Question: Following this question: <URL>
I've encountered this problem (<URL>:

I want the second table to go below the first one. I can achieve that by spamming a few '<br>'. But there must be a better way of doing this...
Here's my :
'''
.aa table {
border-collapse: collapse;
}
.aa td, .aa th {
border: 1px #ddd solid;
}
.aa table {
margin: 20px 0;
}
.aa td, .aa th {
padding: 10px;
}
@media all and (min-width: 640px) {
.aa table {
float: left;
display: block;
}
.aa table ~ table td,
.aa table ~ table th { border-left: 0; }
.aa table ~ table tr:first-child th:first-child { display: none; }
.aa table ~ table tr:not(:first-child) th { display: none; }
}
'''
'''
<!-- Table 1 -->
<h3>Table 1</h3>
<div class='aa'>
<table>
<tr>
<th></th>
<th scope="col">BMW</th>
</tr>
<tr>
<th scope="row">GPS</th>
<td>12001</td>
</tr>
<tr>
<th scope="row">Bluetooth</th>
<td>7001</td>
</tr>
<tr>
<th scope="row">Sensors</th>
<td>12301</td>
</tr>
</table>
<table>
<tr>
<th></th>
<th scope="col">Audi</th>
</tr>
<tr>
<th scope="row">GPS</th>
<td>10001</td>
</tr>
<tr>
<th scope="row">Bluetooth</th>
<td>8201</td>
</tr>
<tr>
<th scope="row">Sensors</th>
<td>10501</td>
</tr>
</table>
<table>
<tr>
<th></th>
<th scope="col">Mercedes</th>
</tr>
<tr>
<th scope="row">GPS</th>
<td>14201</td>
</tr>
<tr>
<th scope="row">Bluetooth</th>
<td>6201</td>
</tr>
<tr>
<th scope="row">Sensors</th>
<td>11701</td>
</tr>
</table>
<!--<br><br><br><br><br><br><br><br><br><br><br><br>-->
</div>
<h3>Table 2</h3>
<!-- Table 2-->
<div class='aa'>
<table>
<tr>
<th></th>
<th scope="col">BMW</th>
</tr>
<tr>
<th scope="row">GPS</th>
<td>1200</td>
</tr>
<tr>
<th scope="row">Bluetooth</th>
<td>700</td>
</tr>
<tr>
<th scope="row">Sensors</th>
<td>1230</td>
</tr>
</table>
<table>
<tr>
<th></th>
<th scope="col">Audi</th>
</tr>
<tr>
<th scope="row">GPS</th>
<td>1000</td>
</tr>
<tr>
<th scope="row">Bluetooth</th>
<td>820</td>
</tr>
<tr>
<th scope="row">Sensors</th>
<td>1050</td>
</tr>
</table>
<table>
<tr>
<th></th>
<th scope="col">Mercedes</th>
</tr>
<tr>
<th scope="row">GPS</th>
<td>1420</td>
</tr>
<tr>
<th scope="row">Bluetooth</th>
<td>620</td>
</tr>
<tr>
<th scope="row">Sensors</th>
<td>1170</td>
</tr>
</table>
</div>
'''
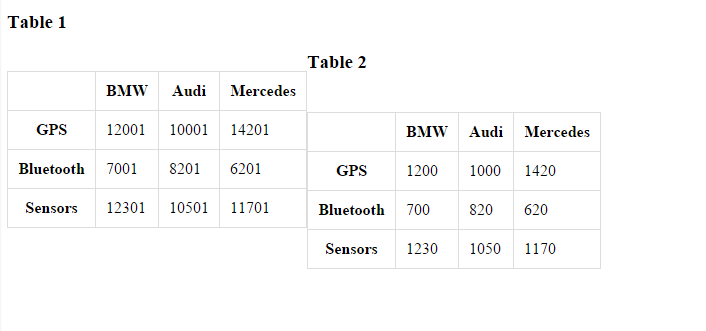
Answer: ## See this fiddle
This behaviour is due to the 'float:left' that you have used for '.aa table'. so for cancelling the float that you have used, youll have to clear the float applied. So you can use 'clear: both;' for that. So kindly add a style for 'h3' as follows
'''
h3{
clear: both;
}
'''